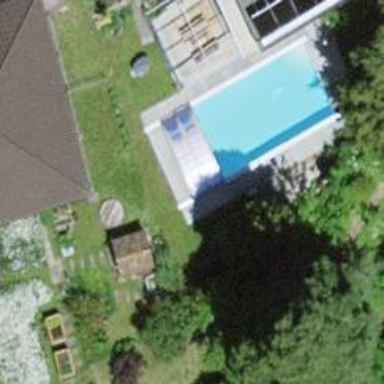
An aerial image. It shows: Swimming pool located in leisure land.